Question: According to <URL>, there is an option to add powershell scripts to the build via a post build script path property.
> To invoke our script for front-end build tasks (clientcompile.bat), we
need to configure the build process. Open the 'Process' tab and expand
section '5. Advanced' inside the Build section. Specifically we're
going to provide the 'Post-build script' information. The script will
be executed on the build infrastructure after the source code has been
compiled, hence post-build.
I'm using TFS Online and I only have 3 sections, '3. Advanced' and no option to enter post-build script information.

How can I get this option available? Is it available on the online TFS build?
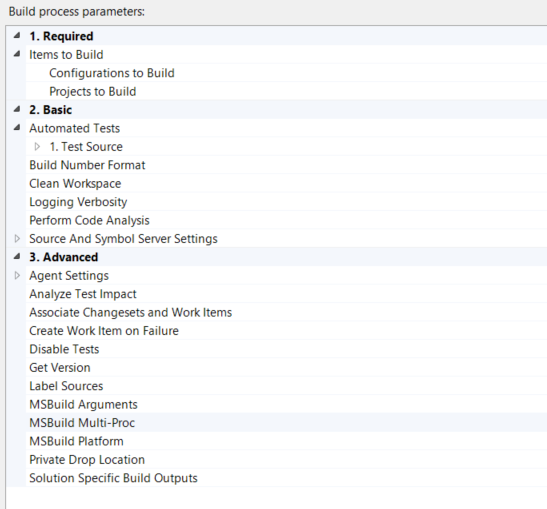
Answer: Build process parameters are surfaced by the build process template. Build process templates in existing projects don't get upgraded because of the potential to break customizations, that's why you're not seeing the new parameters. To get the new build process template, you could create a new team project, create a new build definition and download it from the process tab. Alternatively, I've <URL>.
Once you've grabbed the updated build process template, you can follow <URL> to create a new build definition that uses it.